Question: I am developing an application in javafx that connects via RMI with an EAR. This EAR connects to a SQLServer DB and maps POJOS using hibernate.
These POJOS contain bidirectional OneToMany and ManyToOne relationships. As a consequence these relationships are mapped as List .
'''
@Entity
@Table(name = "Company")
public class Company implements Serializable{
/**
*
*/
private static final long serialVersionUID = 1L;
@Id
@Column(name="id_company",nullable = false)
@GeneratedValue(strategy=GenerationType.IDENTITY)
private int id;
@OneToMany(mappedBy = "company",cascade = CascadeType.ALL )
@ElementCollection
private List<Client> Clients;
//GETTERS&SETTERS
}
'''
'''
@Entity
@Table(name = "Client")
public class Client implements Serializable{
/**
*
*/
private static final long serialVersionUID = 1L;
@Id
@Column(name="id_client",nullable = false)
@GeneratedValue(strategy = GenerationType.IDENTITY)
private int id;
@ManyToOne
private Company company;
//GETTERS&SETTERS
}
'''
When I execute this, T being Company:
'''
public default T selectById(Serializable id, Class<T> entityClass,Session session)throws HibernateException {
T obj = null;
obj = session.get(entityClass, id);
return obj;
}
'''
The result is the POJO with all the corresponding information, but in debug view see this:

The object is successfully instantiated and my desktop application receives the object perfectly, but if the object sent it to the server again using a method that receives as a parameter the object Company then I have this Error.
'''
javax.ejb.EJBException: java.io.StreamCorruptedException: serialVersionUID does not match!
at org.jboss.as.ejb3.remote.AssociationImpl.receiveInvocationRequest(AssociationImpl.java:128)
at org.jboss.ejb.protocol.remote.EJBServerChannel$ReceiverImpl.handleInvocationRequest(EJBServerChannel.java:450)
at org.jboss.ejb.protocol.remote.EJBServerChannel$ReceiverImpl.handleMessage(EJBServerChannel.java:188)
at org.jboss.remoting3.remote.RemoteConnectionChannel.lambda$handleMessageData$3(RemoteConnectionChannel.java:430)
at org.jboss.remoting3.EndpointImpl$TrackingExecutor.lambda$execute$0(EndpointImpl.java:926)
at java.util.concurrent.ThreadPoolExecutor.runWorker(Unknown Source)
at java.util.concurrent.ThreadPoolExecutor$Worker.run(Unknown Source)
at java.lang.Thread.run(Unknown Source)
Caused by: java.io.StreamCorruptedException: serialVersionUID does not match!
at org.jboss.marshalling.AbstractClassResolver.resolveClass(AbstractClassResolver.java:108)
at org.jboss.marshalling.river.RiverUnmarshaller.doReadClassDescriptor(RiverUnmarshaller.java:1025)
at org.jboss.marshalling.river.RiverUnmarshaller.doReadNewObject(RiverUnmarshaller.java:1354)
at org.jboss.marshalling.river.RiverUnmarshaller.doReadObject(RiverUnmarshaller.java:275)
at org.jboss.marshalling.river.RiverUnmarshaller.doReadObject(RiverUnmarshaller.java:223)
at org.jboss.marshalling.river.RiverUnmarshaller.readFields(RiverUnmarshaller.java:1856)
at org.jboss.marshalling.river.RiverUnmarshaller.doInitSerializable(RiverUnmarshaller.java:1769)
at org.jboss.marshalling.river.RiverUnmarshaller.doReadNewObject(RiverUnmarshaller.java:1397)
at org.jboss.marshalling.river.RiverUnmarshaller.doReadObject(RiverUnmarshaller.java:275)
at org.jboss.marshalling.river.RiverUnmarshaller.doReadObject(RiverUnmarshaller.java:208)
at org.jboss.marshalling.AbstractObjectInput.readObject(AbstractObjectInput.java:41)
at org.jboss.ejb.protocol.remote.EJBServerChannel$RemotingInvocationRequest.getRequestContent(EJBServerChannel.java:805)
at org.jboss.as.ejb3.remote.AssociationImpl.receiveInvocationRequest(AssociationImpl.java:126)
... 7 more
Caused by: an exception which occurred:
in field com.persistence.pojo.Company.Clients
in object com.persistence.pojo.Company@47368172
in object of type com.persistence.pojo.Company
'''
I am using a Wildfly10.x server.
The version of hibernatecore is 5.2.17.Final
I am sorry if it is very poorly explained but it is that the project is quite complex, in essence I would need hibernate to map to List object instead of to Persistentbag.
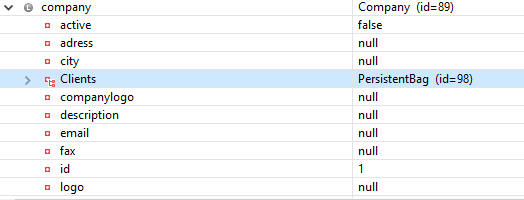
Answer: The problem here, is that the object you get from hibernate is of some hibernate proxy class, and not your actual entity class. This is normal behaviour for hibernate.
This proxy class is autogenerated, and so is it's serialVersionUID.
In general, it is not a good practice to serialize/send entity class objects directly, because of such problems, but also because of problems with lazy initialization and all those connected with having objects bound to entity manager context.
The most common solution is to create "data transport objects" or DTOs which may have the same fields (or very similar - like replace enums with Strings etc, depends on what you need), and nothing else. based on your example, you can have a class like that:
'''
public class CompanyDTO implements Serializable {
private static final long serialVersionUID = 1L;
private int id;
private List<ClientDTO> Clients;
//GETTERS&SETTERS
}
'''
(by analogy you need to create ClientDTO class too).
Use this class instead, for outside (where outside is not necessarily remote, just wherever you need to detach from EM context) communication.
You can fill it by hand, or by any other means (like with reflection using BeanUtils, constructor with Company argument which copies properties [this I would not advise, as it interrupts application layer seperation, but for the purpose of this conversation it is a valid way to do that]). The only thing important is that you fill it from within entity manager context